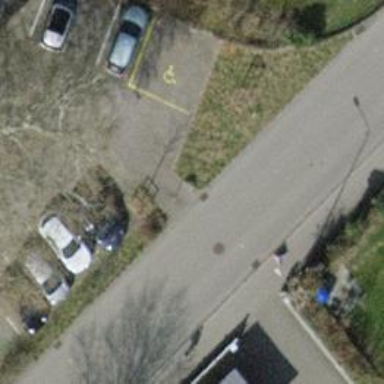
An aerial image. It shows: Bollard barrier.